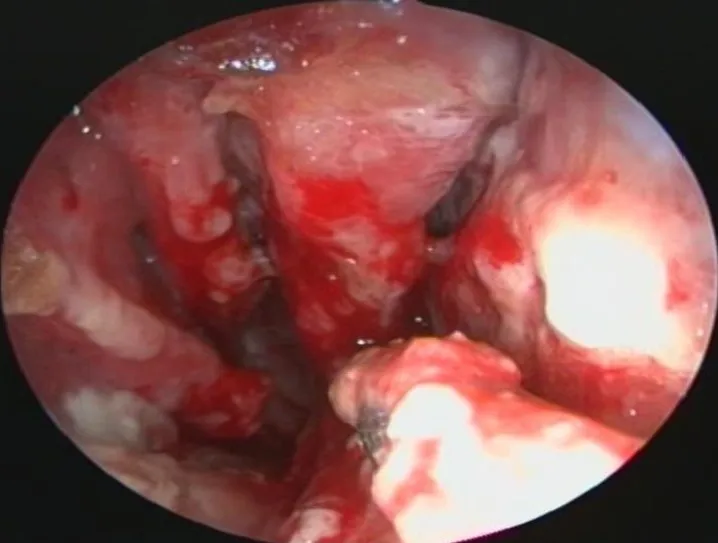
Endoscopic view of the patient's nasal cavity.
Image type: endoscopy (other_endoscopy)